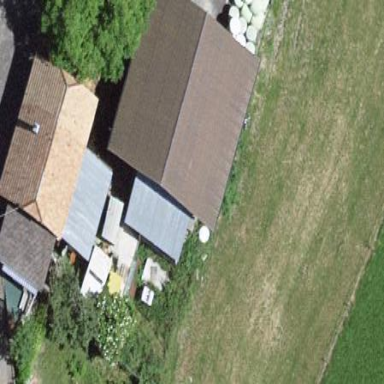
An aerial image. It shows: Shed.